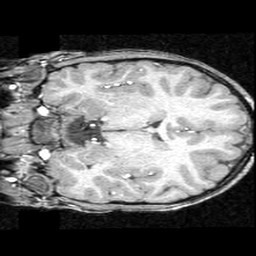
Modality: T1w
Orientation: coronal
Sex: male
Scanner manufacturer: ge
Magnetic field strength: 1.5 T
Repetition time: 21 s
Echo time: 0.008 s